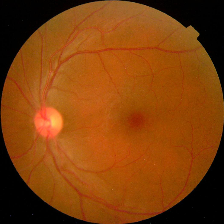
Diabetic retinopathy grade: No DR